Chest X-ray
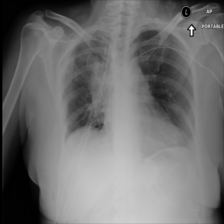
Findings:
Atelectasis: negative
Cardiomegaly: negative
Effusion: negative
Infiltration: negative
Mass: negative
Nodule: negative
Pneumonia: negative
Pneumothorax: positive
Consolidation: negative
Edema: negative
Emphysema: negative
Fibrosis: negative
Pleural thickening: negative
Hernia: negative